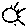
Label: sun